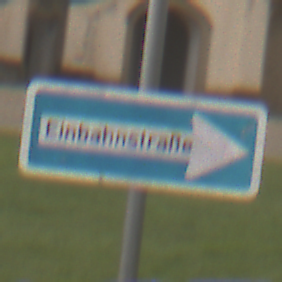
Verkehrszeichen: EinbahnstrasseRechtsweisend
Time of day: MorningAfternoon
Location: Outdoor (Suburban)
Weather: Overcast
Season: NotSpecified
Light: Natural